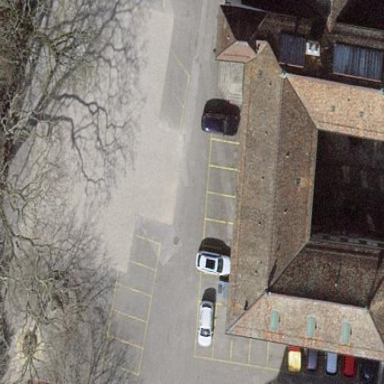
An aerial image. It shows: School building.